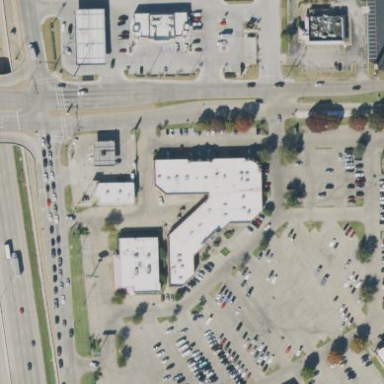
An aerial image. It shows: Retail building.